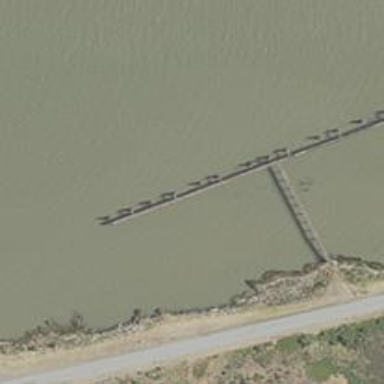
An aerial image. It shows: Man-made pier.